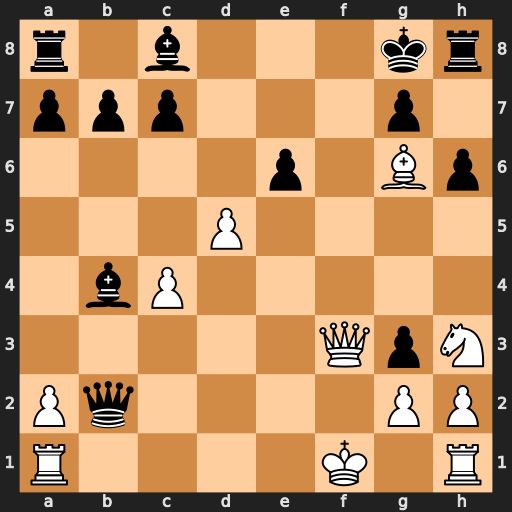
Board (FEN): r1b3kr/ppp3p1/4p1Bp/3P4/1bP5/5QpN/Pq4PP/R4K1R
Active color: w
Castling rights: -
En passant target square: -
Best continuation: Qf7#